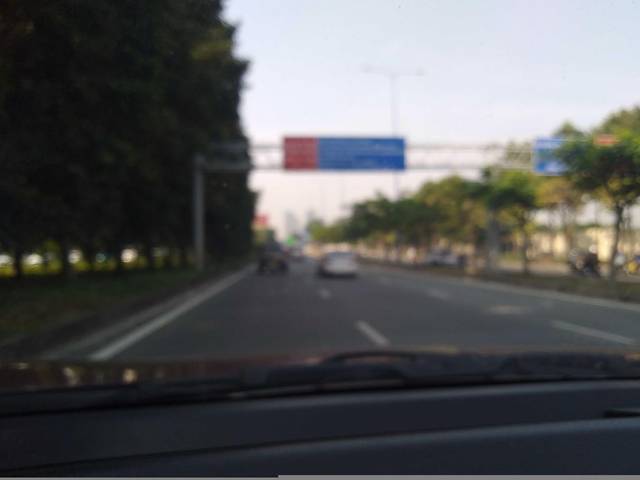
Region: Vietnam
Coordinates: 10.775, 106.726